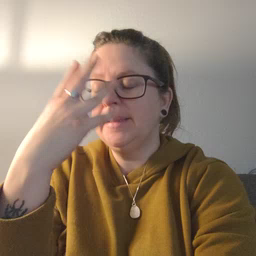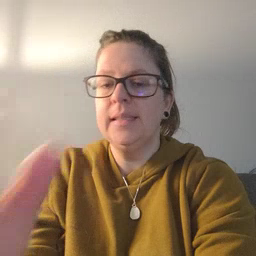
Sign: sleepy